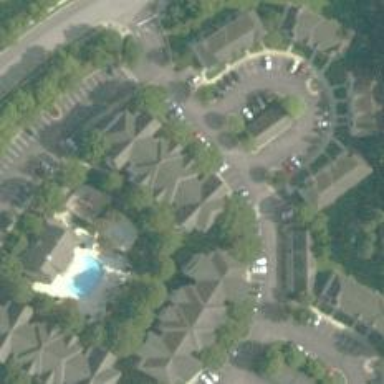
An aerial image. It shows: Residential building.